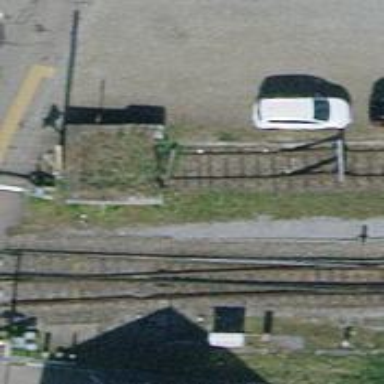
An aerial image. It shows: Railway buffer stop.